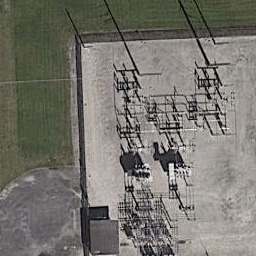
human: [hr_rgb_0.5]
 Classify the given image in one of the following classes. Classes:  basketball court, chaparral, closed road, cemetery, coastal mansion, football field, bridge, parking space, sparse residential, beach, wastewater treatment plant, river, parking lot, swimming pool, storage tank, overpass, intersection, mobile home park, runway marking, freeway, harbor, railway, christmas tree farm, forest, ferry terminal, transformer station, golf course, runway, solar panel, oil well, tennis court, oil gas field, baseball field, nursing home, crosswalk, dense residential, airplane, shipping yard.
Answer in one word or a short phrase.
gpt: transformer station